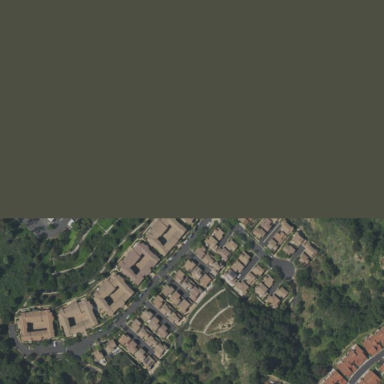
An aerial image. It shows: Condominium within residential area.